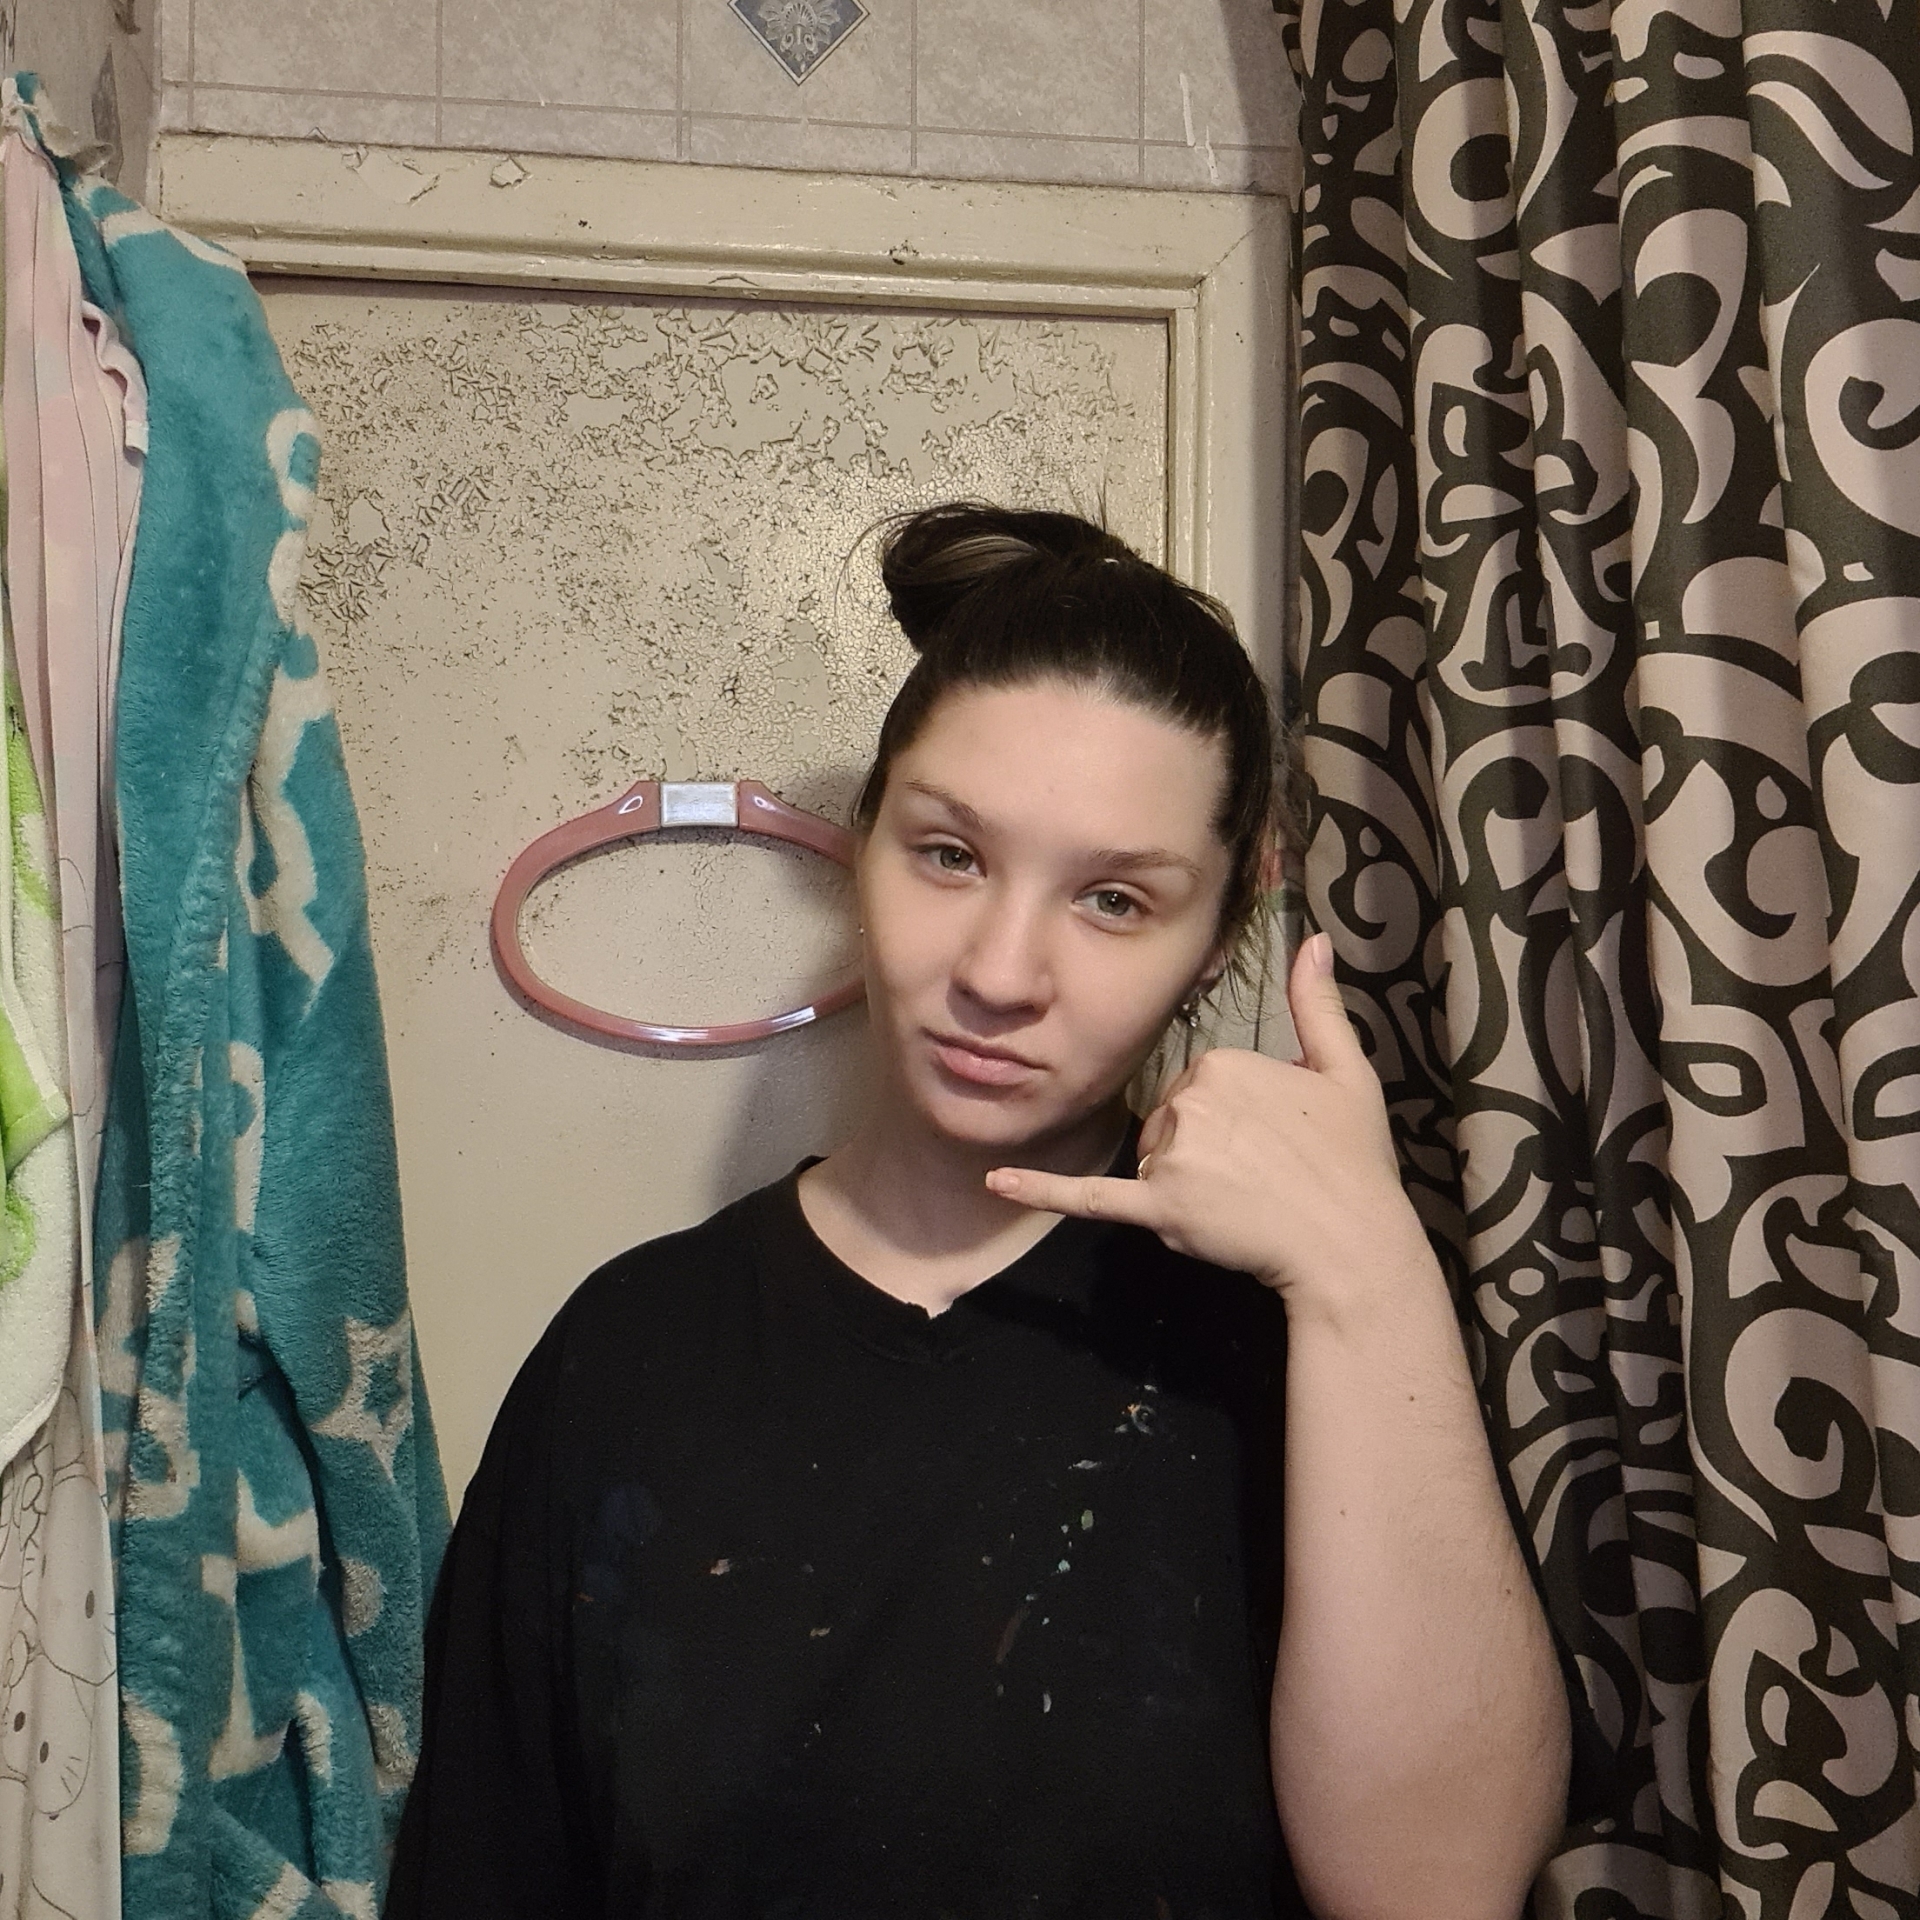
Label: clear